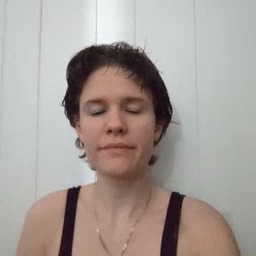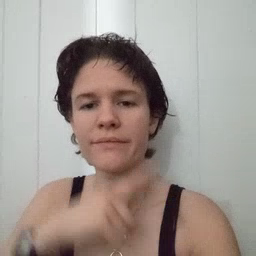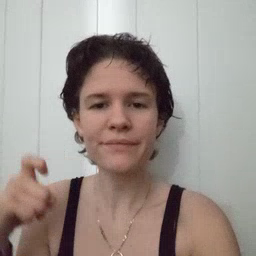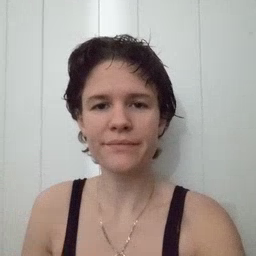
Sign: dry